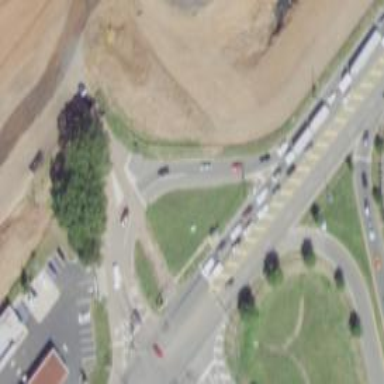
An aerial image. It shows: Asphalt road with jughandle junction. The road is classified as secondary link.